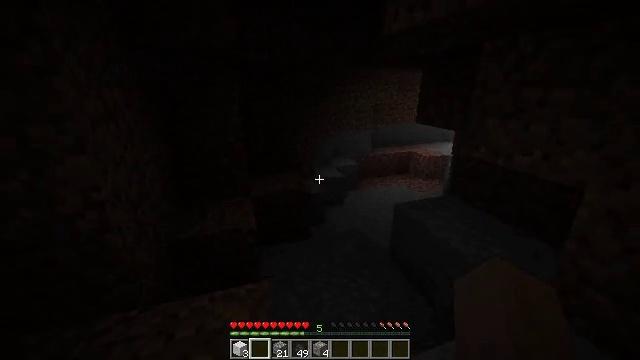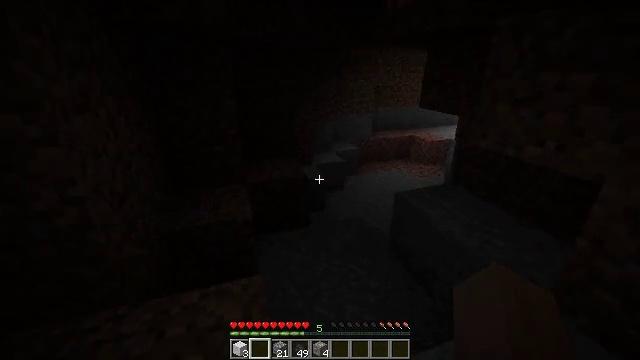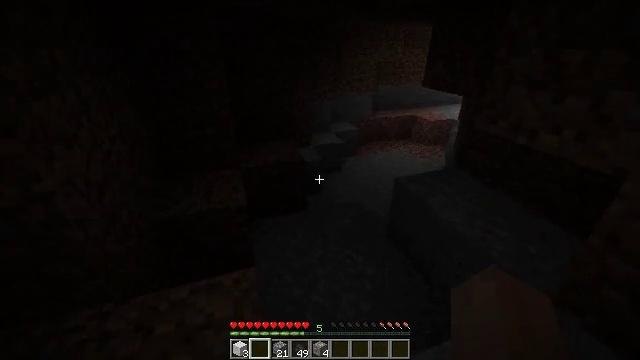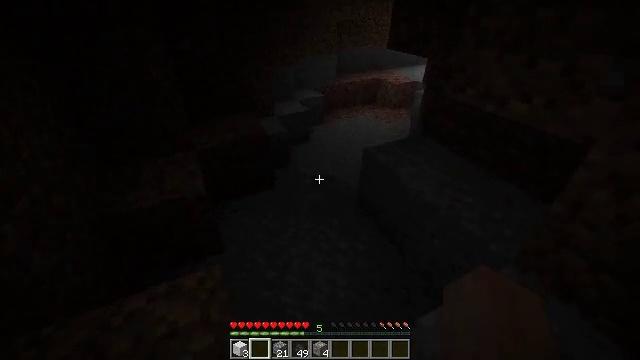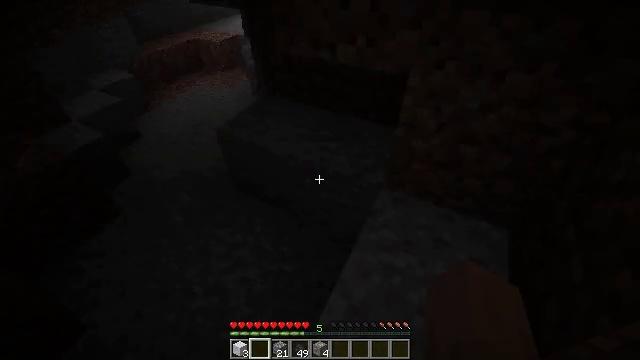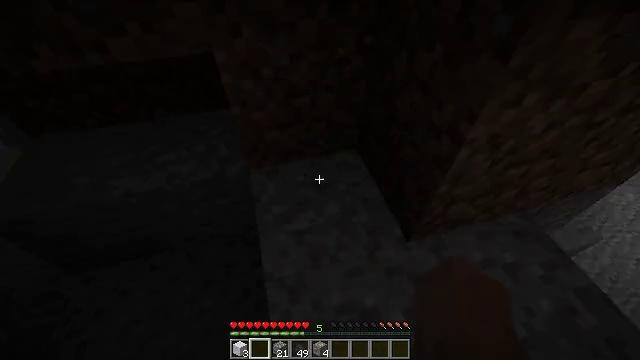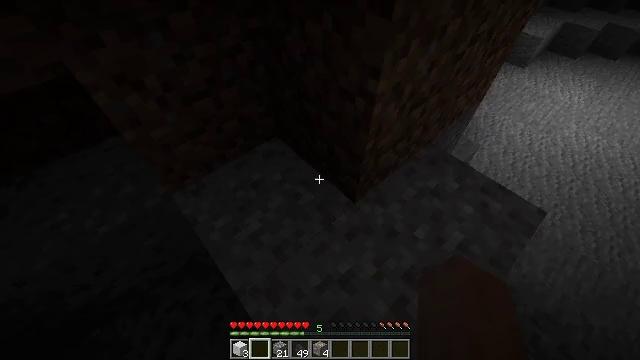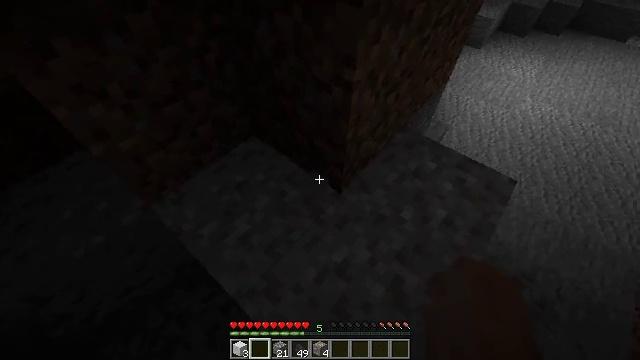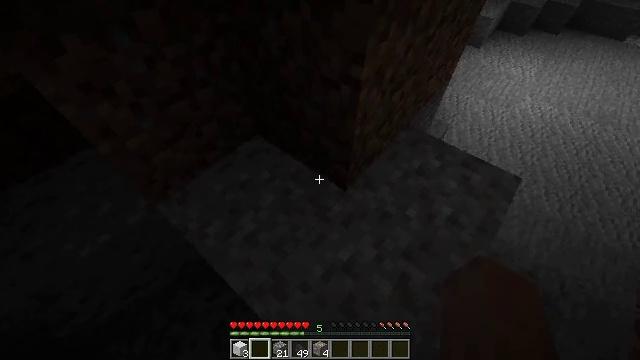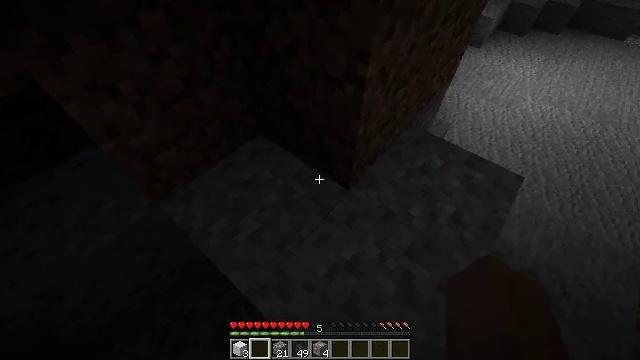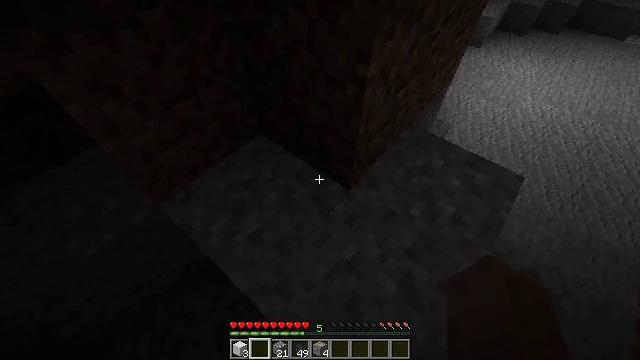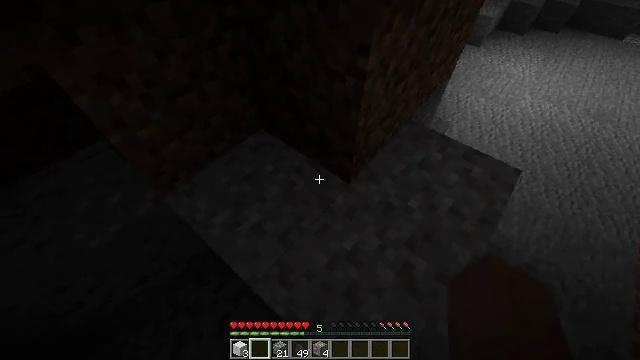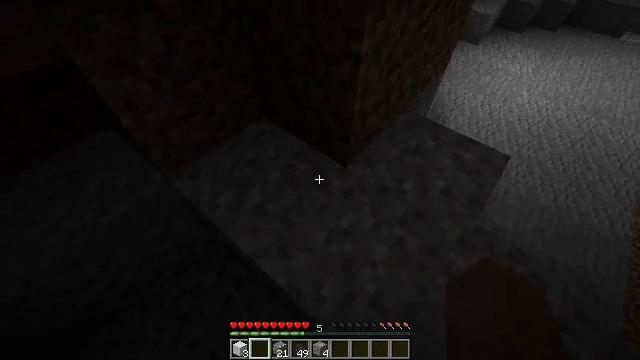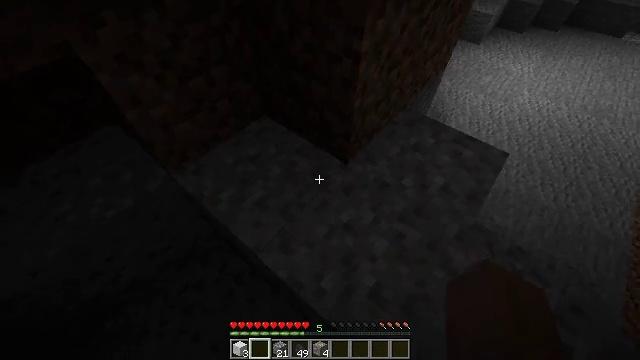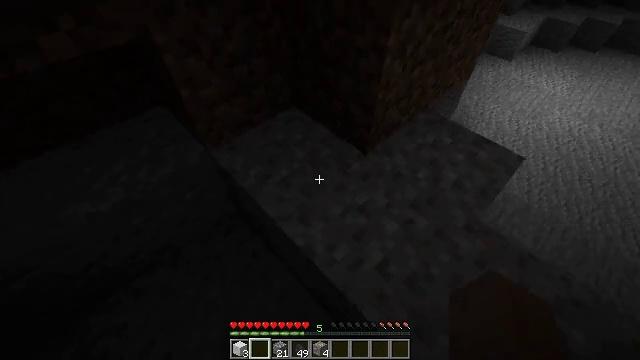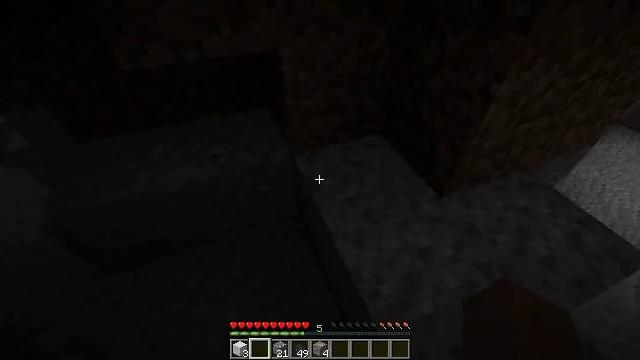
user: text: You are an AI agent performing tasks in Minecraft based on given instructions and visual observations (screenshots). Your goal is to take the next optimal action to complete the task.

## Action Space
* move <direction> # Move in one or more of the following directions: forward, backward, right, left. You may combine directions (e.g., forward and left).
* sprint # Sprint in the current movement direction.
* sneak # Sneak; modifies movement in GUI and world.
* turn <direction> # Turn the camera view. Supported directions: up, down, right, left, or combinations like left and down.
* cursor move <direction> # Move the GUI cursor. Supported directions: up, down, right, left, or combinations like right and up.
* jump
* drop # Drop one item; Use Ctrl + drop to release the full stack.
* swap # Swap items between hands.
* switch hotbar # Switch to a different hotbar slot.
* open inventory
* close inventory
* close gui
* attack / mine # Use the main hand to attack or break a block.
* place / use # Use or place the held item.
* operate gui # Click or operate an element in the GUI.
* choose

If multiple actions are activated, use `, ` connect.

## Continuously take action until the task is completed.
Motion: motion action
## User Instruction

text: Prepare cooked mutton using the furnace.
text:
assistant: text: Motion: move forward, turn down
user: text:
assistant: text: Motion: move forward, turn down
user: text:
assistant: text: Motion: move forward, turn right and down
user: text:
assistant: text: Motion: move forward, turn right and down
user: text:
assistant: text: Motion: turn right and down
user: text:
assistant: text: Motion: turn right and down
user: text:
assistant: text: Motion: turn right and down
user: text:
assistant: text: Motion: no_op
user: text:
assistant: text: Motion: no_op
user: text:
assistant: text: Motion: no_op
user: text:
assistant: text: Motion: move back
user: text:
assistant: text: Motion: move back
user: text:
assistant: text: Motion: move back
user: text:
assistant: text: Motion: move back, turn left and up
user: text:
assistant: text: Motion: move back, turn left and up
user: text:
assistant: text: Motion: turn left and up
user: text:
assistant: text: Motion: turn left and up
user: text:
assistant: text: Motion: turn left and up
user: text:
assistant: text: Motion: no_op
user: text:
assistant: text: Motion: move forward
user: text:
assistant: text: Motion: move forward
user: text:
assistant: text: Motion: move forward
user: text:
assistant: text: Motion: move forward
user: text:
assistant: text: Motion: move forward
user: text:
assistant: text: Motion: move forward
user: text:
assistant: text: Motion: move forward
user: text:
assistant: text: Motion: move forward, turn left and up
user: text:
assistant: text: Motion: move forward, turn left and up
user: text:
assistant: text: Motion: move forward, turn left and up
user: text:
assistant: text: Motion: move forward, turn up